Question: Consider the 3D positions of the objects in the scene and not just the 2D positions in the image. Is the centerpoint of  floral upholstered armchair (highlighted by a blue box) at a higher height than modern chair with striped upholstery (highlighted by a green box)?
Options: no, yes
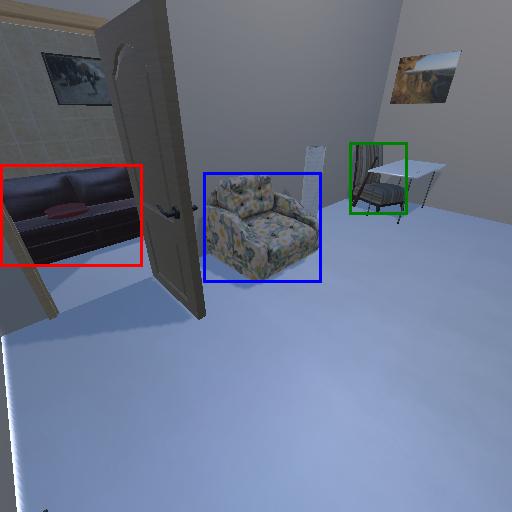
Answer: no